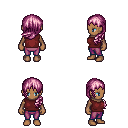
a pixel art fantasy rpg character, female body template, human, dark skin, maroon sleeveless shirt, magenta pants, pink left-swept hairstyle, four views (front, back, left, right), 2x2 character sprite sheet, small pixel art, hard edges, no anti-aliasing